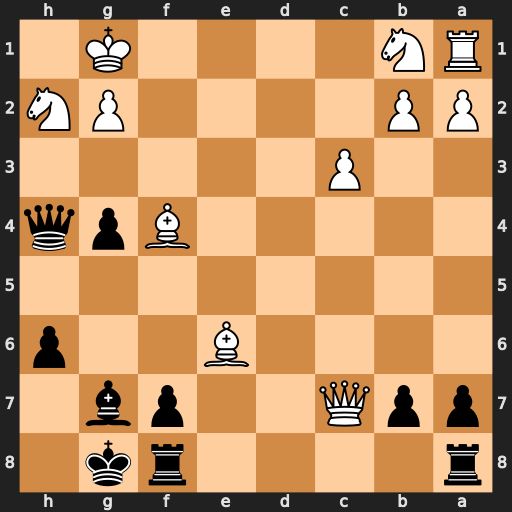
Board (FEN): r4rk1/ppQ2pb1/4B2p/8/5Bpq/2P5/PP4PN/RN4K1
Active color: b
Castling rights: -
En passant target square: -
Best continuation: Qe1+ Nf1 fxe6